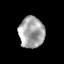
Tissue: skin
Cell type: Epithelial cells
Senescence score: 0.2753
Nuclear area (px): 771
Mean DAPI intensity: 166.974